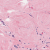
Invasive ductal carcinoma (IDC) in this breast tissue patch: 0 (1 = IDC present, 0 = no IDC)